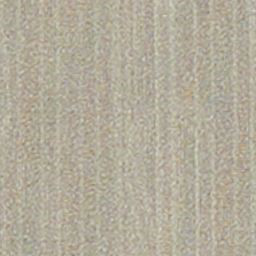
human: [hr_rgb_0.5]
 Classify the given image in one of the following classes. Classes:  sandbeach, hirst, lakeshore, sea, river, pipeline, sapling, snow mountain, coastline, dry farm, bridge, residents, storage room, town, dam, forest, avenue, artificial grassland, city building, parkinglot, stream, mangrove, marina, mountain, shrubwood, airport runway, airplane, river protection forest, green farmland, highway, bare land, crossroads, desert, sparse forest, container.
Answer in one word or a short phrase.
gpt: dry farm